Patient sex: M
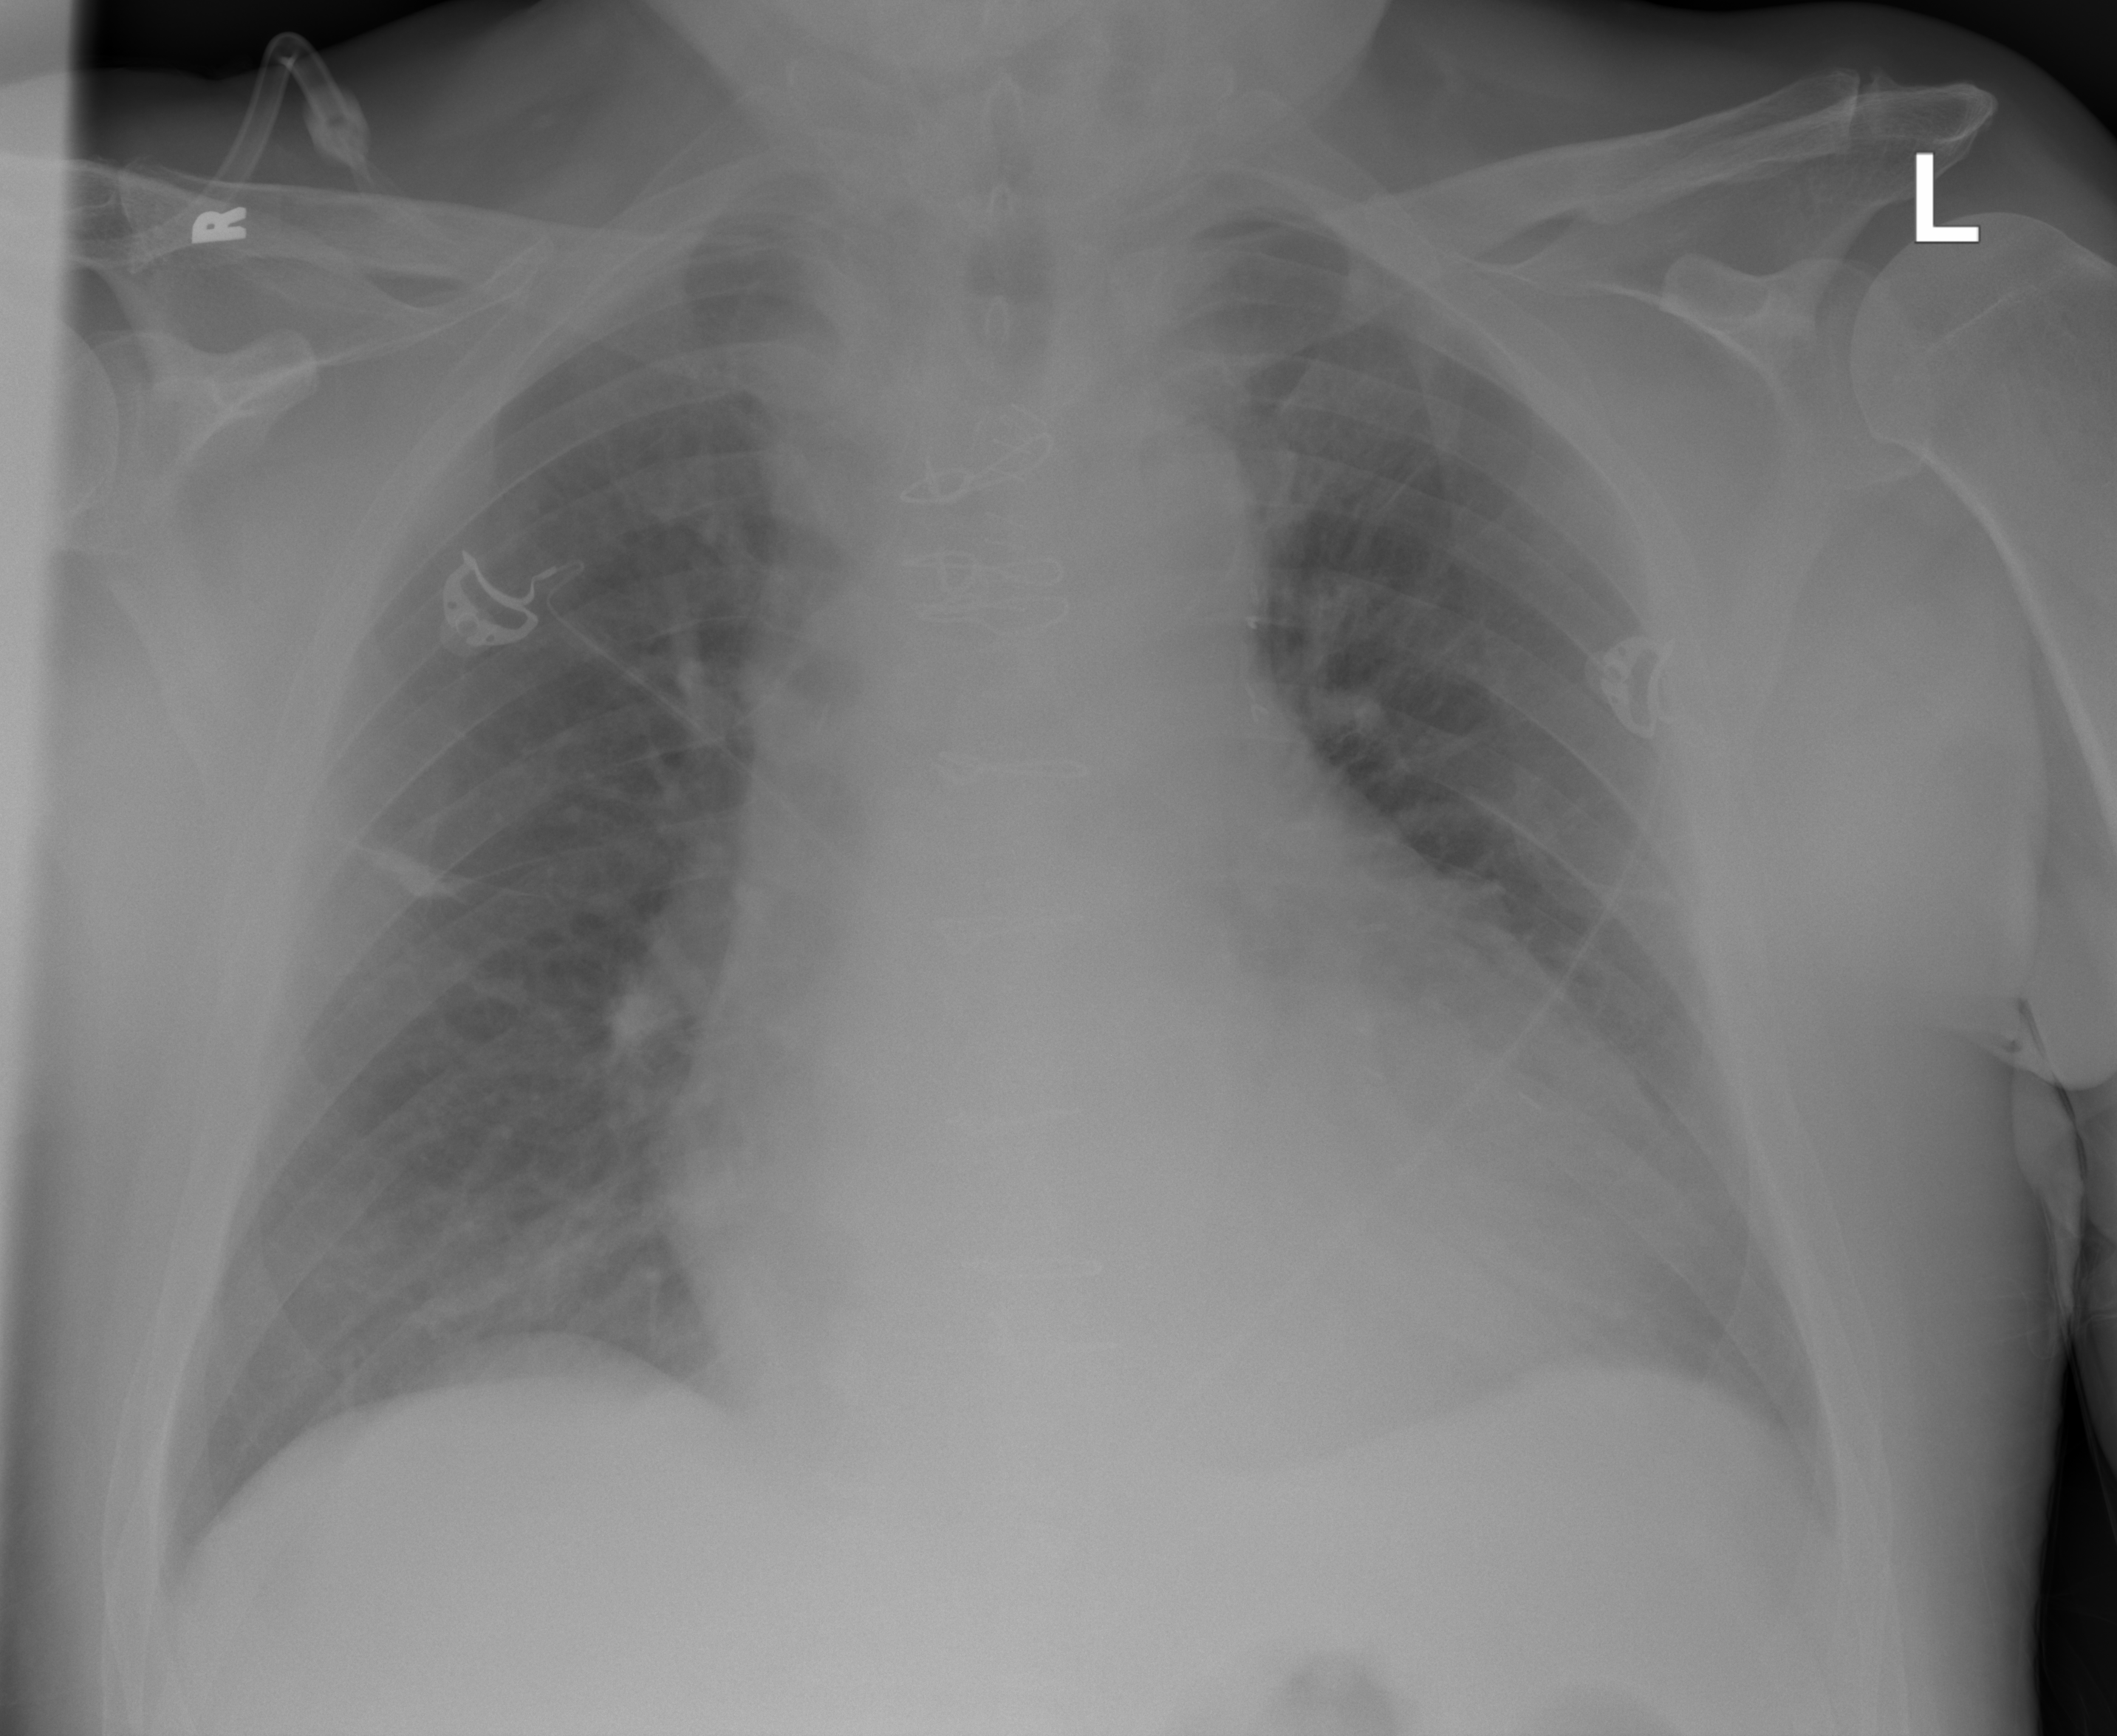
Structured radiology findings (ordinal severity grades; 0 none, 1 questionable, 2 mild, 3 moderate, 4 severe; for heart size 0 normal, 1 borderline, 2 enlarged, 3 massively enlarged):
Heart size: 2
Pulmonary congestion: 0
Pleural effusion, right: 0
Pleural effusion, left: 0
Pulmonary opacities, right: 0
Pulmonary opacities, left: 0
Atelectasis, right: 2
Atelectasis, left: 0